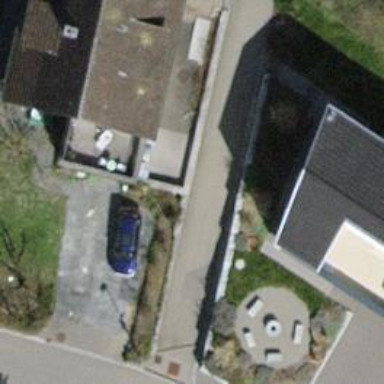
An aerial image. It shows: Building with tile roof.